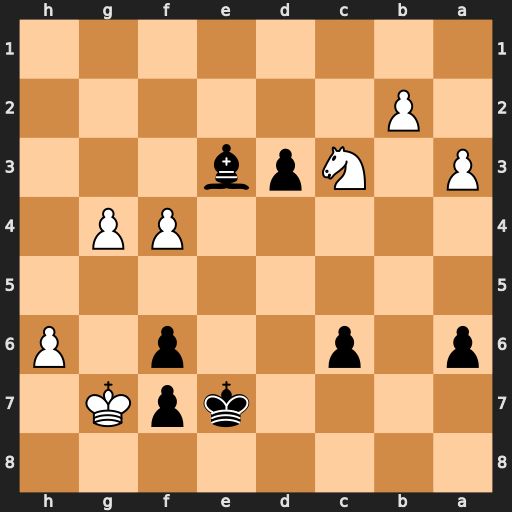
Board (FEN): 8/4kpK1/p1p2p1P/8/5PP1/P1Npb3/1P6/8
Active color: b
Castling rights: -
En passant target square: -
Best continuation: f5 g5 Bxf4 Kg8 Bxg5 h7 Bf6 h8=R Bxh8